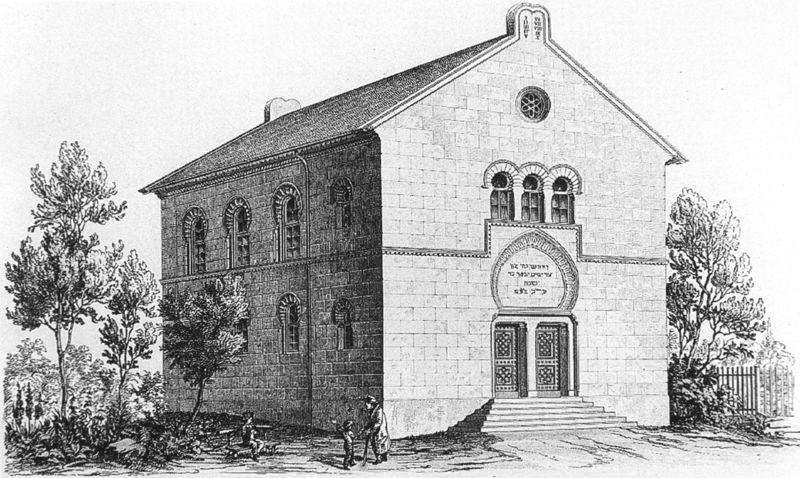
Titel: Synagoge Heidenheim, Perspektive (Detail)
Künstler: Eduard Bürklein
Institution: (Seriendruck)
Schlagwörter: baum, dunkel, mann, schatten, weiß, bäume, landschaft, menschen, sitzen, fenster, grau, hell, hut, licht, pfeiler, schwarz, skizze, szene, tür, zeichnung, dach, gebäude, haus, wiese, zaun, leute, wand, architektur, mensch, stein, steine, natur, büsche, kirche, sonne, land, mantel, drei, kind, pflanzen, front, gotik, hübsch, wald, kinder, stock, garten, schrift, ecke, ansicht, bogen, fassade, perspektive, türen, vedute, schule, giebel, mauer, ziegel, grafik, graphik, backstein, türe, platz, bank, rundbogen, staffage, treppe, treppen, inschrift, aufgang, stufen, junge, tor, bögen, eingang, orient, orientalisch, rundfenster, mauerwerk, druck, druckgraphik, radierung, stich, seite, illustration, entwurf, portal, gesims, okuli, gotisch, rosette, rundbögen, dorfkirche, romanik, historismus, regenrohr, kupferstich, sitzbank, dachrinne, erwachsene, zeichung, satteldach, romanisch, okulus, treppenaufgang, hufeisen, fensterrose, supraporte, neuromanik, synagoge, rundbogenstil, mehrstöckig, fallrohr, hebräisch, jude, juden, mauerwer, mauresk, maurisch, ouli, triforien, zeun, eselsrücken, beum, 19. jahrhundert, 19. jht.